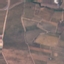
Land use / land cover: PermanentCrop